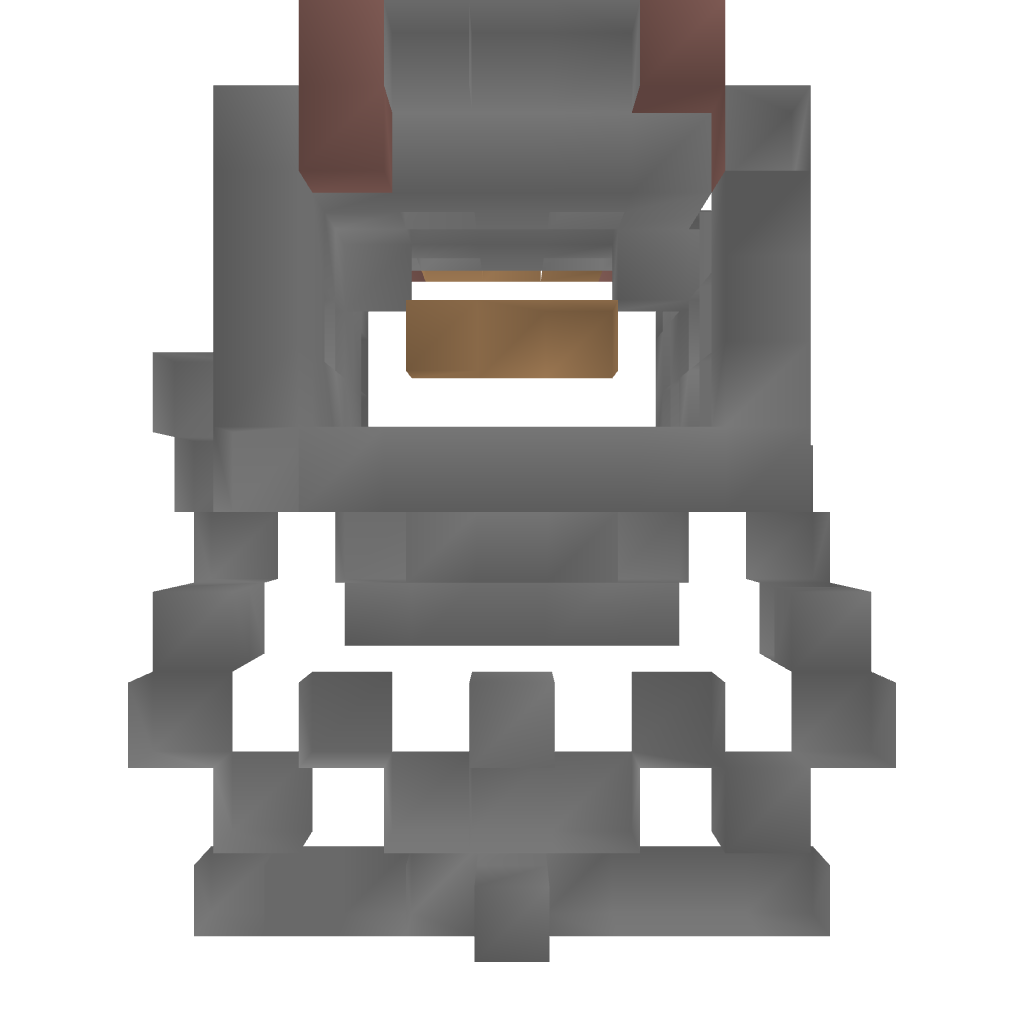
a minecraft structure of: improved  redstone door bad low quality